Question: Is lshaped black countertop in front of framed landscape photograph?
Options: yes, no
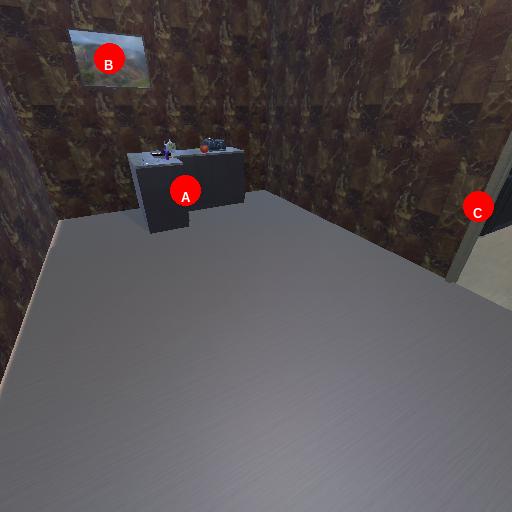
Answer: yes